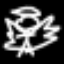
Label: angel